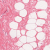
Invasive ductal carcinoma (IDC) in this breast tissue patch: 0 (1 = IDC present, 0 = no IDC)